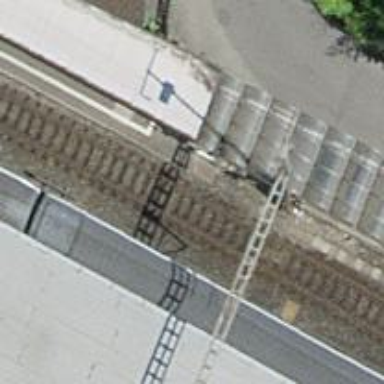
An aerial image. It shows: Stop position for public transport at railway stop.